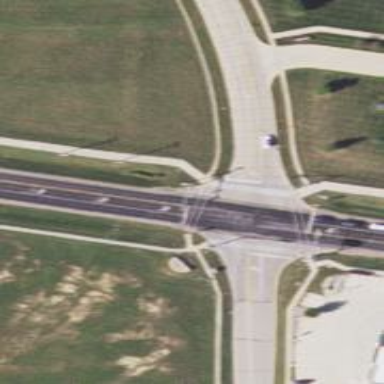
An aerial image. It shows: Footway crossing.